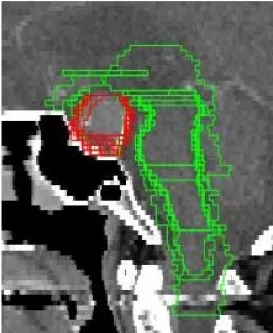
Contours superimposed on the default CT image (Pituitary adenoma). Axial section.
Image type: radiology (ct)